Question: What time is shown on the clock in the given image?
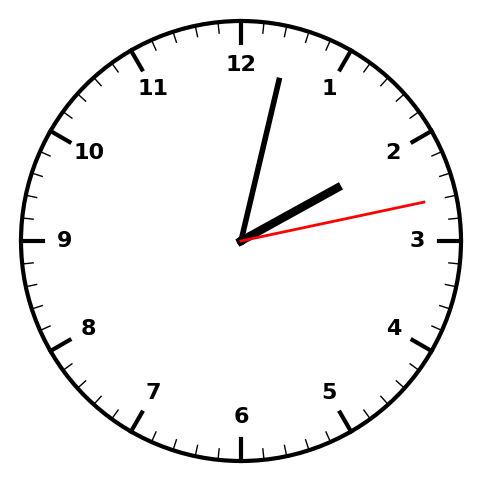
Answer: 02:02:13